Question: I am afraid I misunderstand the documentation of VBA for excel, I have this line which seems to be an error:
'''
Range a = Selection.SpecialCells(xlCellTypeConstants, 23)
'''
But this one is just fine:
'''
Set a = Selection.SpecialCells(xlCellTypeConstants, 23)
'''
The documentation claims:
> Returns a Range that represents all the cells that match the specified type and value.
But it actually returns a 'byRef' object and that is why I have to use 'Set'.
What do I miss here?
Here is 'Range.SpecialCells' method help in Excel:

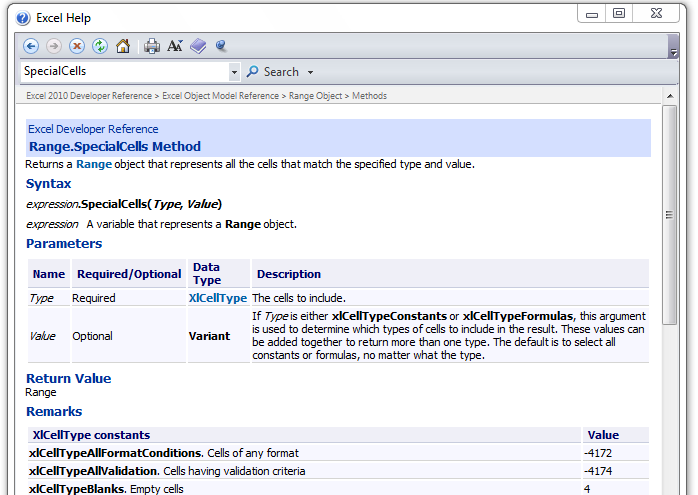
Answer: > '''
Range a = Selection.SpecialCells(xlCellTypeConstants, 23)
'''
This is not valid VBA, regardless of data type. You don't declare variable type in front of variable name, as you would do in C#, and you don't initialize variable at the point of declaration, as you would do in VB.NET.
You can do:
'''
Dim a As Range
Set a = Selection.SpecialCells(xlCellTypeConstants, 23)
'''
This will save a reference to the range into 'a'.
You can also do:
'''
Dim a As Variant
a = Selection.SpecialCells(xlCellTypeConstants, 23)
'''
This will save in 'a' a 2D array of values of cells in the range.
> Returns a Range object that represents all the cells that match the specified type and value.But it actually returns a byRef object and that is why I have to use Set.
There are no byval objects in VBA. All objects are byref, and when you want to copy a reference to an object, you always use 'Set'. The reason why you need 'Set' is default properties. Each object can have a default property that is requested when only object name is provided. This creates ambiguity, so you need to say 'Set' when you need to manipulate the object reference itselt, and omit 'Set' when you want the default property of an object. The default property of 'Range' is 'Value'.